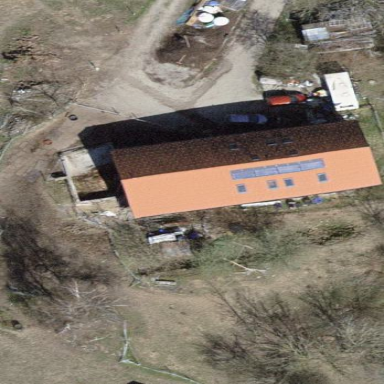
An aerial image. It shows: Farmyard area.